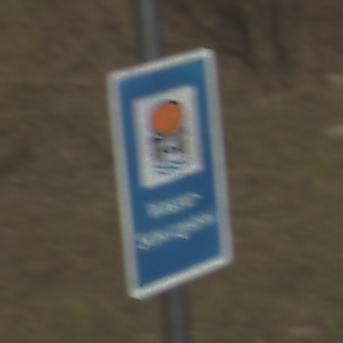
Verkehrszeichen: Wasserschutzgebiet
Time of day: MorningAfternoon
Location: Outdoor (Suburban)
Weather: PartlyCloudy
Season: NotSpecified
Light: Natural